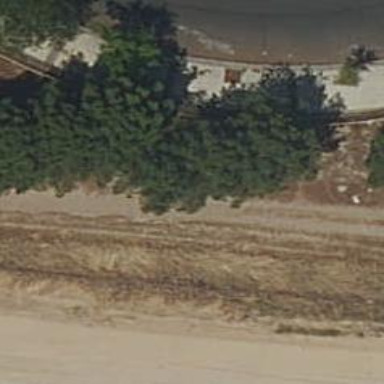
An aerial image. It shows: Path with embankment.